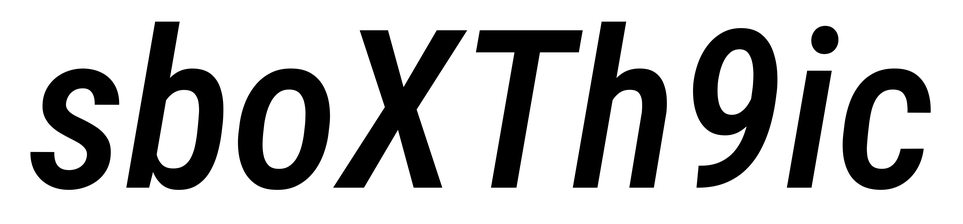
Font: Roboto-Italic_Condensed_Medium_Italic